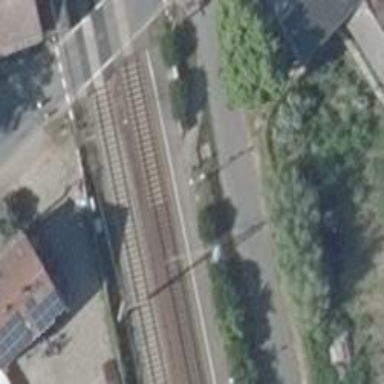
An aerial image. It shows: Railway signal.